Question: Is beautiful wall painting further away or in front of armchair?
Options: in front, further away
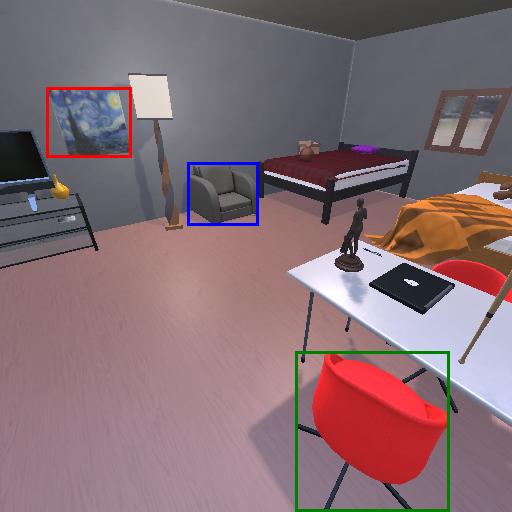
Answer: in front